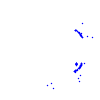
Particle: proton